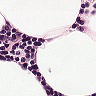
Metastatic tissue present: no